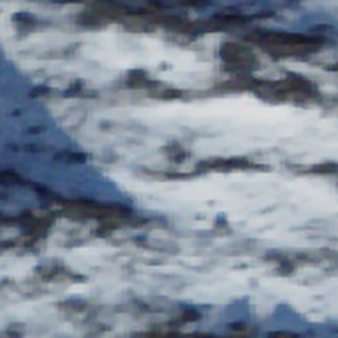
Label: other